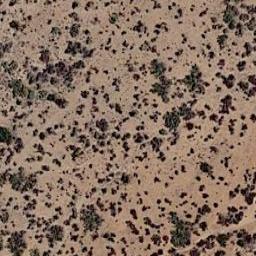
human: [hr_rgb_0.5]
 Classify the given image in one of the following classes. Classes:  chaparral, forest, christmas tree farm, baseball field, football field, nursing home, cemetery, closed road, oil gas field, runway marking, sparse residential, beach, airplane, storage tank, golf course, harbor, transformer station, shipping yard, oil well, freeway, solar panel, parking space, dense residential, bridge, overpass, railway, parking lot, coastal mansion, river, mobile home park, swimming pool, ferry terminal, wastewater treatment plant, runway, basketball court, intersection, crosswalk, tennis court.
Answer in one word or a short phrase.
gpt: chaparral